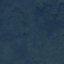
Land use / land cover class: Forest